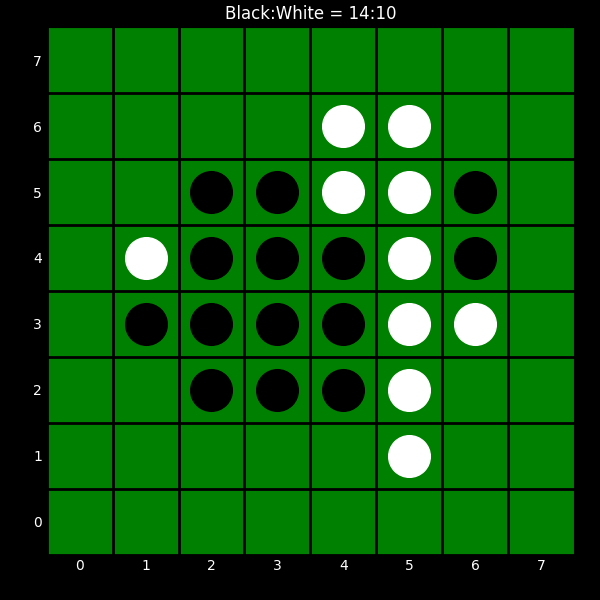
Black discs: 14
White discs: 10